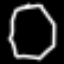
Label: octagon